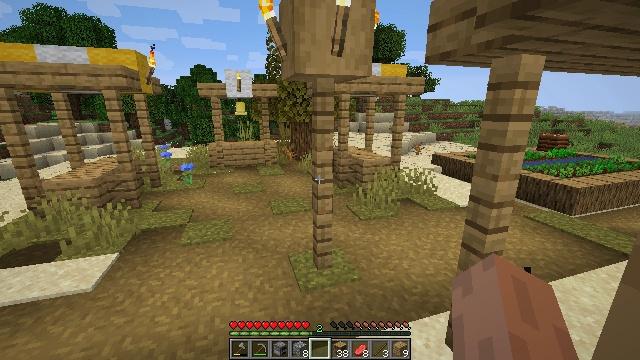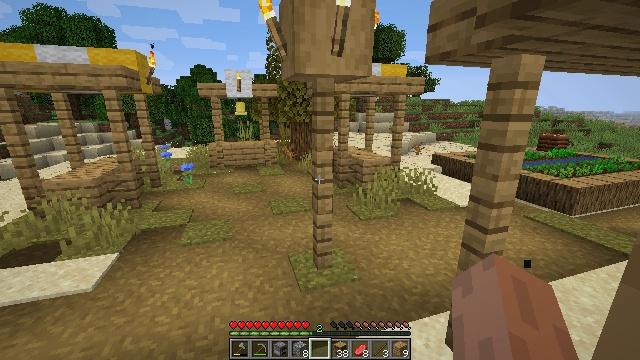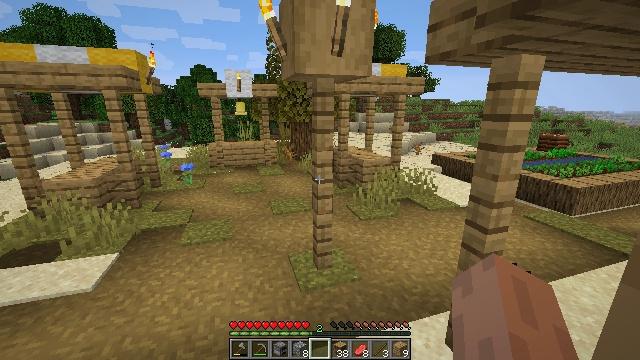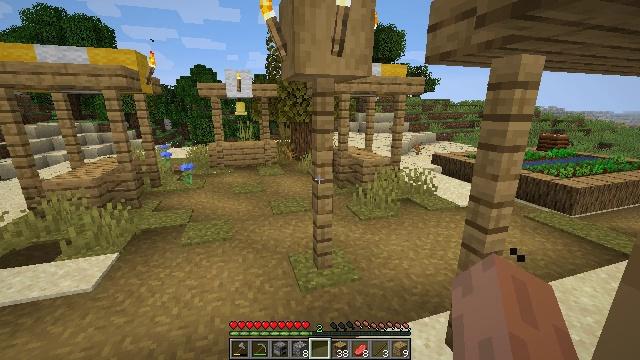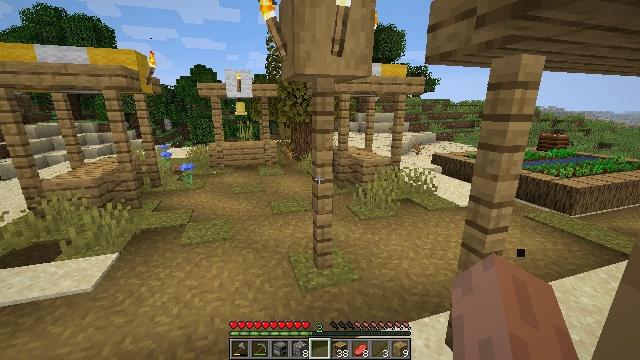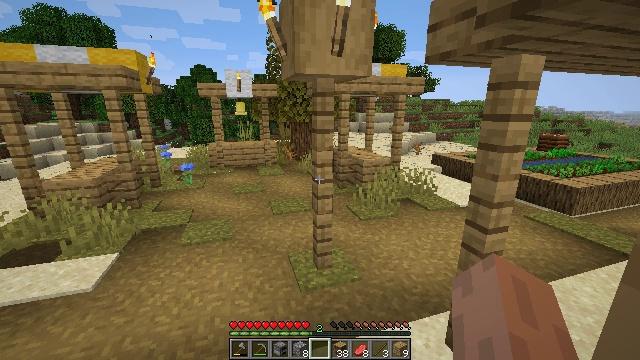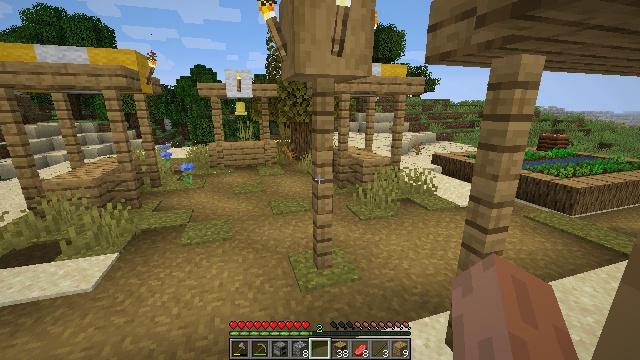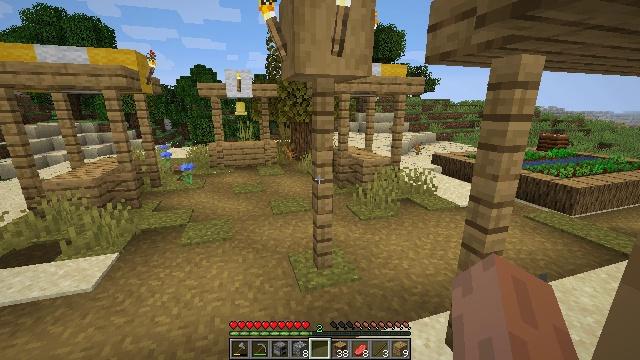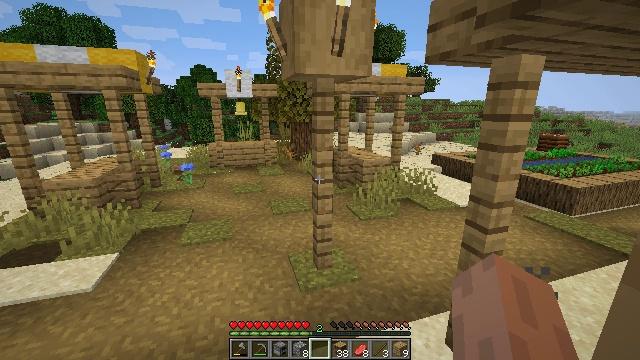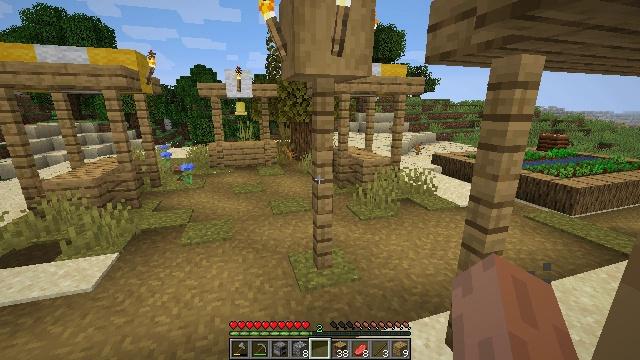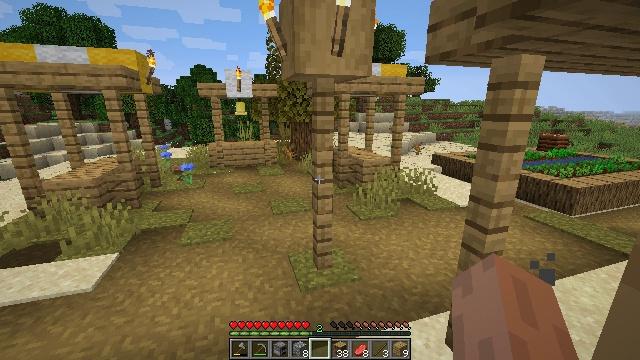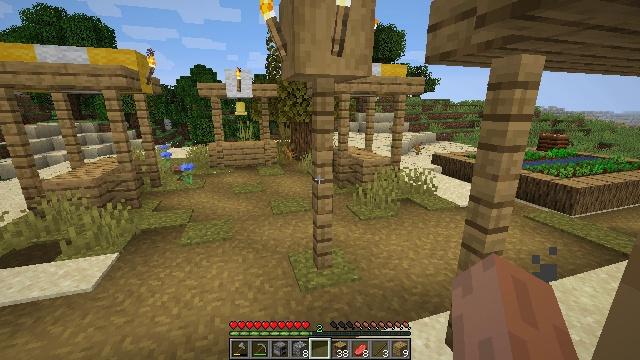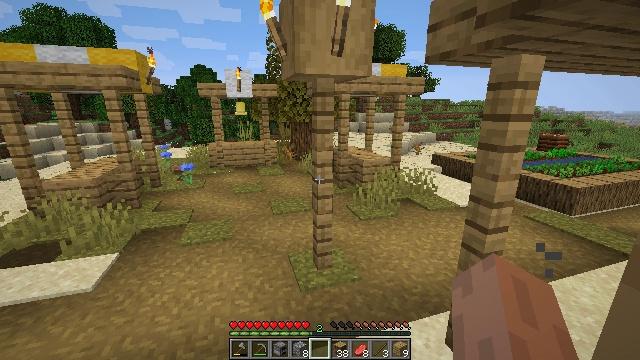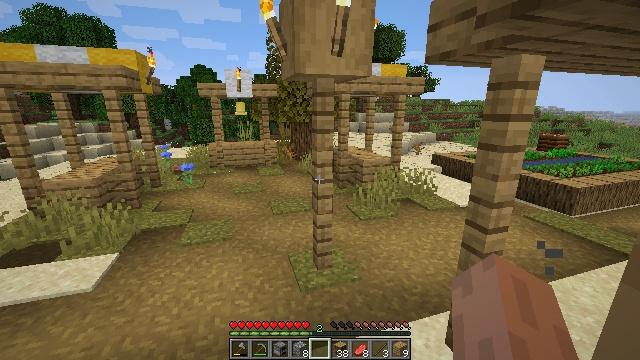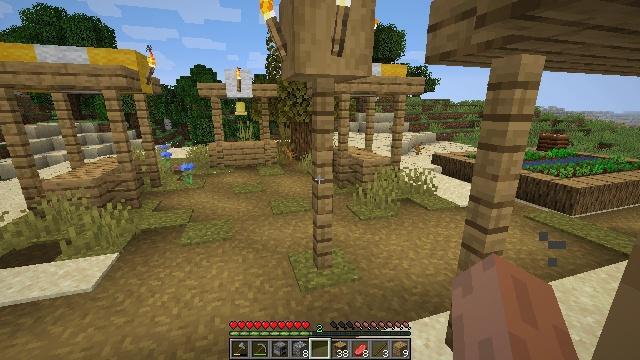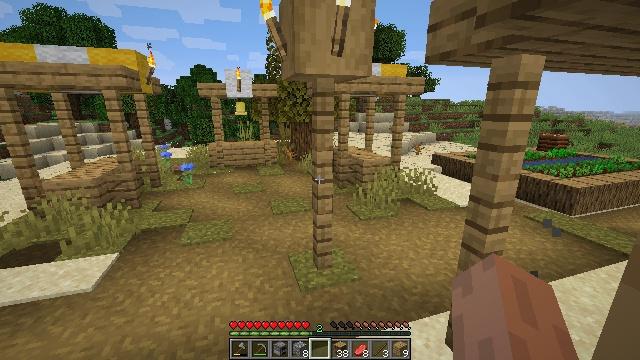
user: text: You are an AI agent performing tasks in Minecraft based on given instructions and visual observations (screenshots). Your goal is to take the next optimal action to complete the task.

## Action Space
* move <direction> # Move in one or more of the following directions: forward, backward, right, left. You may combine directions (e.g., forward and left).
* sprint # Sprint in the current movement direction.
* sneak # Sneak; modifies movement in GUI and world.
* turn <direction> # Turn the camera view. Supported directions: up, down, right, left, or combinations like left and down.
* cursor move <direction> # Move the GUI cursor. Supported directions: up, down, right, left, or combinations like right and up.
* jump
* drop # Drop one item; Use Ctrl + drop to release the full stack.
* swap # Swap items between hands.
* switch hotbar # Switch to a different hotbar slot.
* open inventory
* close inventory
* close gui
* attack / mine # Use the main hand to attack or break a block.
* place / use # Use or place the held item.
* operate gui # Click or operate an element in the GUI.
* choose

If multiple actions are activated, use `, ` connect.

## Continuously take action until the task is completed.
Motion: motion action
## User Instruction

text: Break the chest to retrieve items inside.
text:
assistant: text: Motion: no_op
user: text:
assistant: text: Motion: no_op
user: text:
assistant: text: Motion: no_op
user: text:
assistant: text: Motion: no_op
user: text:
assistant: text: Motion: no_op
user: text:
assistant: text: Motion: no_op
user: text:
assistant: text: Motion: no_op
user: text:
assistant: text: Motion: no_op
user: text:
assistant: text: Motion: no_op
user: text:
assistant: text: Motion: no_op
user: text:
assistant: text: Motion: no_op
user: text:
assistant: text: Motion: no_op
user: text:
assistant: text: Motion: no_op
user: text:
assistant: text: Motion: no_op
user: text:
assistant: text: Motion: no_op
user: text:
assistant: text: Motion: no_op
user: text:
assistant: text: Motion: no_op
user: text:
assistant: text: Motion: no_op
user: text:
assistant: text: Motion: no_op
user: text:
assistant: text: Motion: no_op
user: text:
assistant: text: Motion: no_op
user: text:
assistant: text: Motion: no_op
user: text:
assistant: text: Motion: no_op
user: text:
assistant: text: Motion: turn left and down
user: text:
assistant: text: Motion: turn left and down
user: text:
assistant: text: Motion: no_op
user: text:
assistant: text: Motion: turn right and up
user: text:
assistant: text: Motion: turn right
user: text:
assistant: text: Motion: turn right
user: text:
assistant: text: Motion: turn right and down